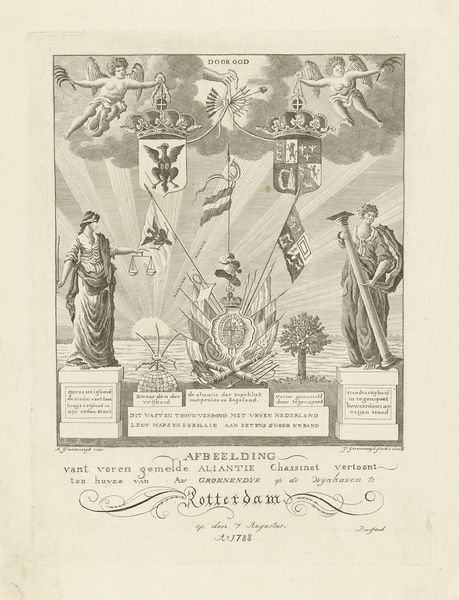
Titel: Allegorie op de Triple Alliantie tussen de Republiek der Zeven Verenigde Provincieën, Pruisen en het Verenigd Koninkrijk
Künstler: Jacob Groenendijk
Standort: Amsterdam
Institution: Rijksmuseum
Schlagwörter: baum, gott, himmel, meer, frau, zeichnung, gericht, kirche, sonne, engel, schrift, fahne, flagge, schild, waage, schwarzweiß, text, wappen, justiz, heilig, maria, rotterdam